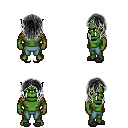
a pixel art fantasy rpg character, male body template, orc, green skin, leather shoulder armor, teal pants, gray long hairstyle, gray slippers, four views (front, back, left, right), 2x2 character sprite sheet, small pixel art, hard edges, no anti-aliasing